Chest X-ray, PA view. Patient: 28 years old, sex F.
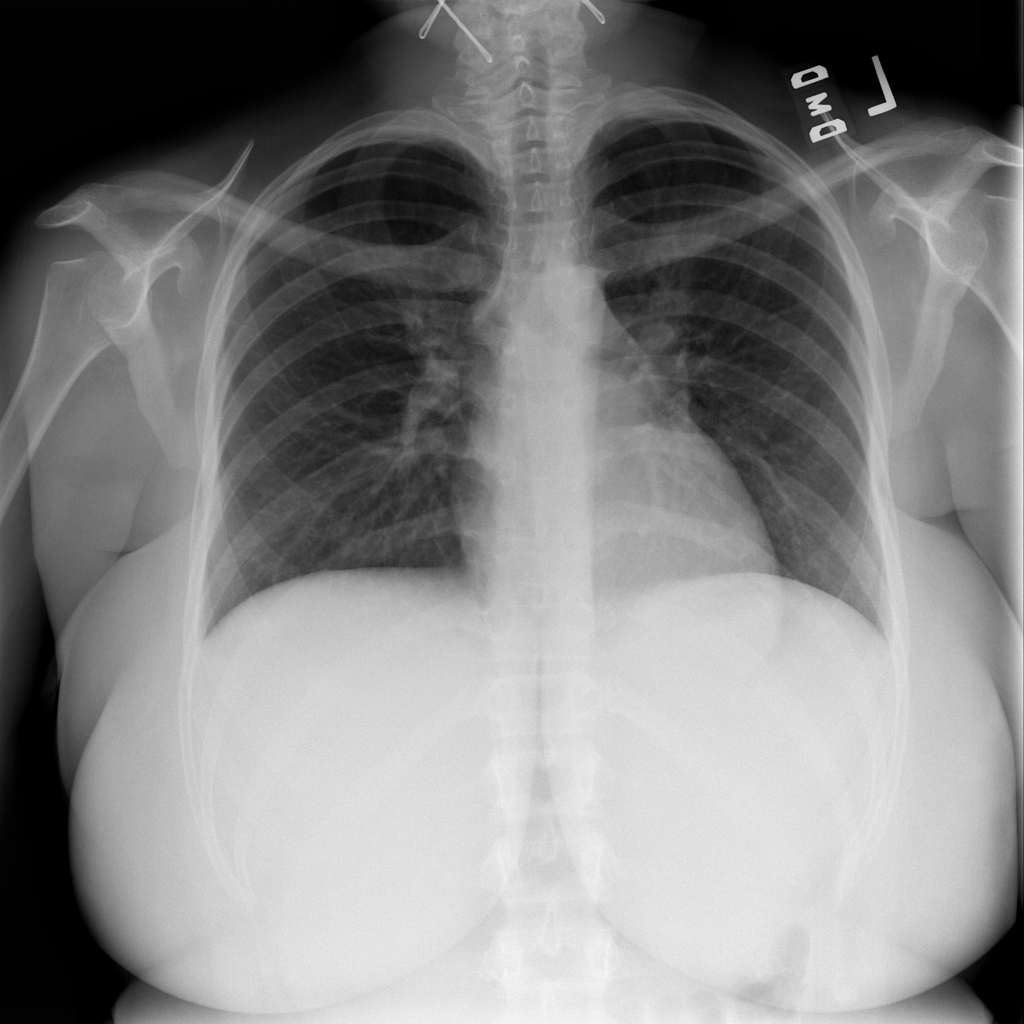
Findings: No Finding